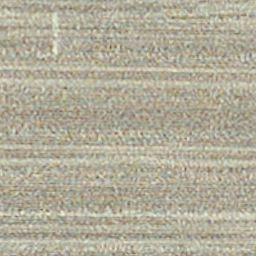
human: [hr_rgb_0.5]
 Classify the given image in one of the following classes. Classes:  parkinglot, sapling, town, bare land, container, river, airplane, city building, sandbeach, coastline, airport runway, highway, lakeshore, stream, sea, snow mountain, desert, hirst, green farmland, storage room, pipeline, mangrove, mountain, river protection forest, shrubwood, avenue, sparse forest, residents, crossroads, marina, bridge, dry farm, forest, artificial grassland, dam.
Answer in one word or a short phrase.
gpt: dry farm